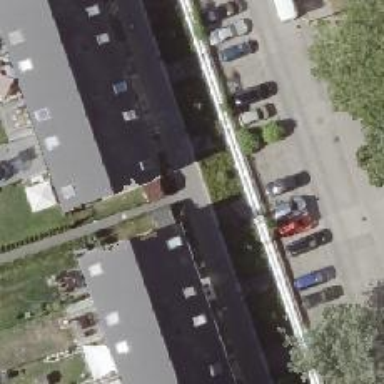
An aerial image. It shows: Footway.